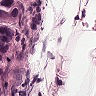
Metastatic tissue present: yes